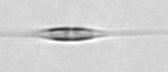
Label: Cylindrotheca